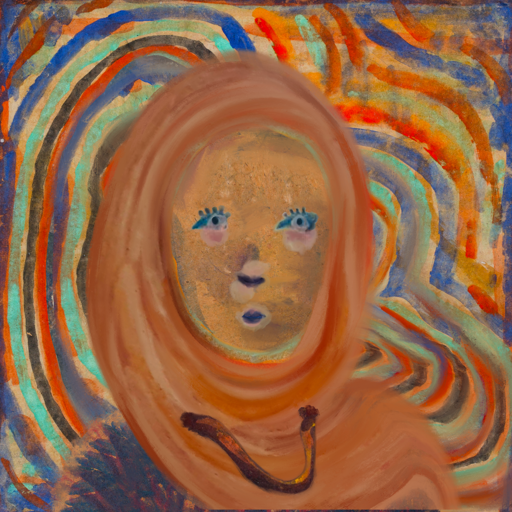
Background: Sisters, Head And Neck Front: In_The_Sun, Face Front: Hill_Girl, Bust: In_The_Sun, Hair Front: Sisters, Head Accessory: Pious_Lady_Scarf, Second Necklace: Comrade, Necklace: Blank, Baby: Blank